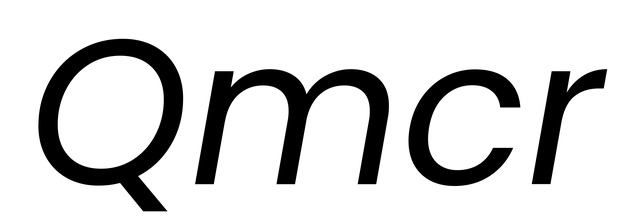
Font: Poppins-Italic